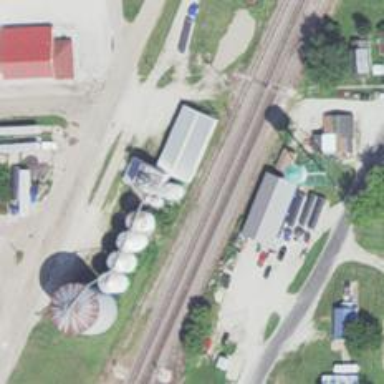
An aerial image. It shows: Rail spur service.